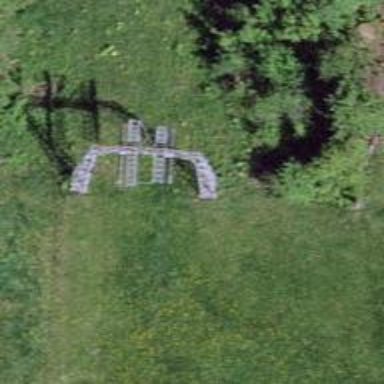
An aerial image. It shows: Pylon for aerialway.